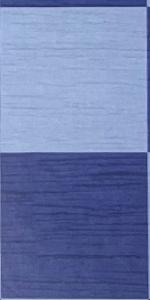
Label: Empty